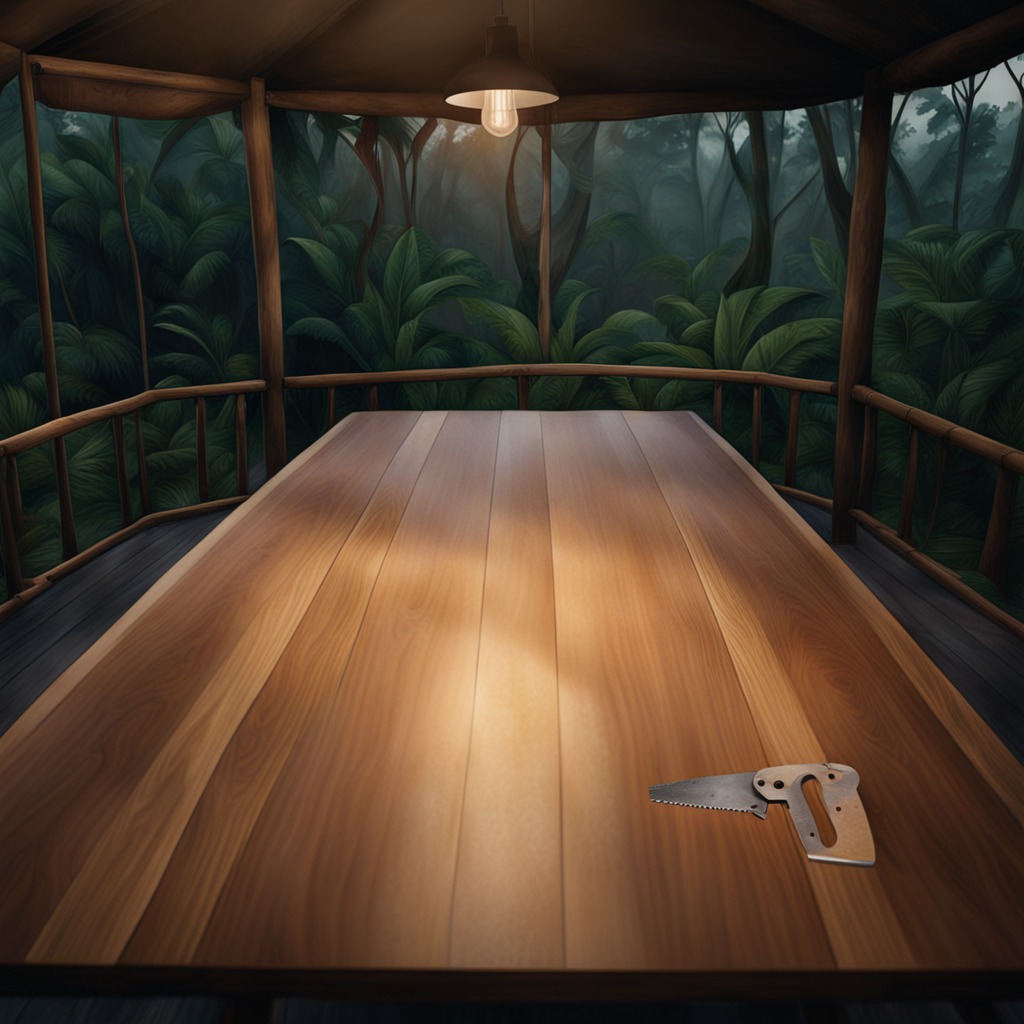
A handheld metal saw lies on a wooden table inside a jungle field workshop tent at night dim ambient light soft shadows worn but